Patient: sex M, age 50
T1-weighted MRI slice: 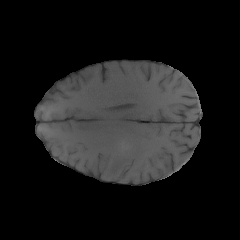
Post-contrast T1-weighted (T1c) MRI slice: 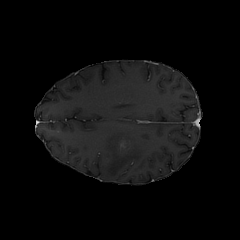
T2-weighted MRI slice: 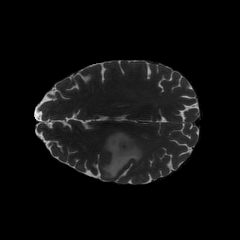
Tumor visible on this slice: yes
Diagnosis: Glioblastoma, IDH-wildtype
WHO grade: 4